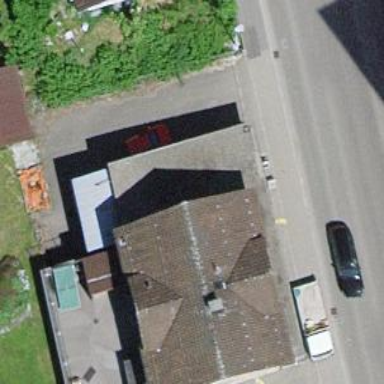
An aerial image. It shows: Fast food establishment.